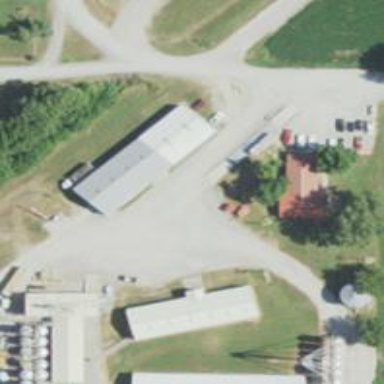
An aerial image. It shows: Weighbridge facility.